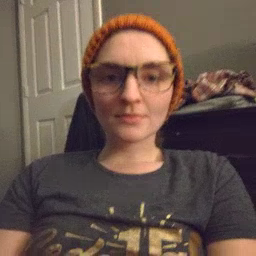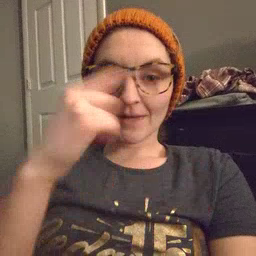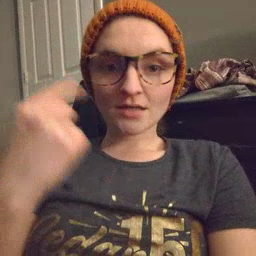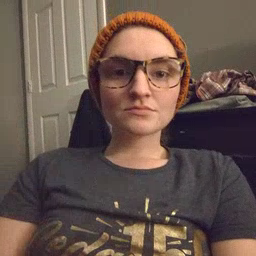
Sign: black